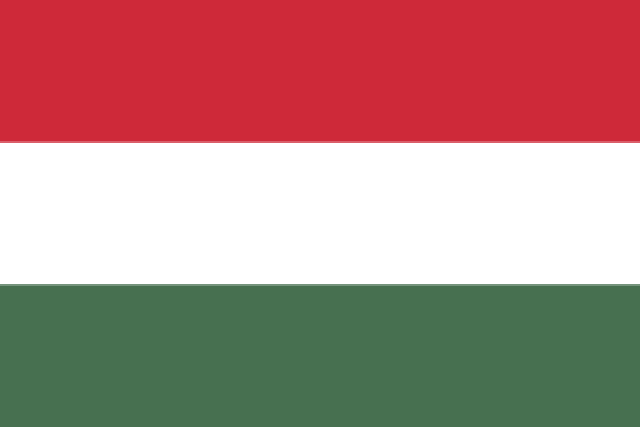
Country: Hungary
Country code: hu